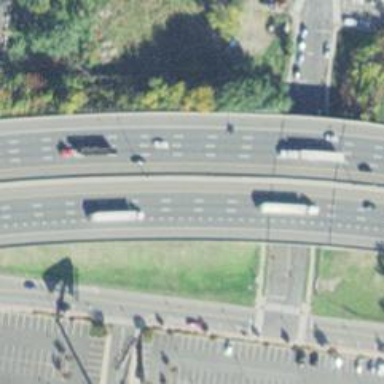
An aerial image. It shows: Asphalt motorway.